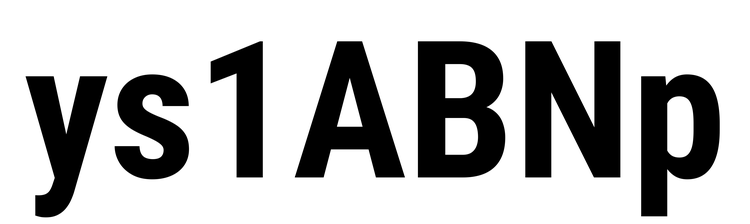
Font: Roboto_Condensed_Bold